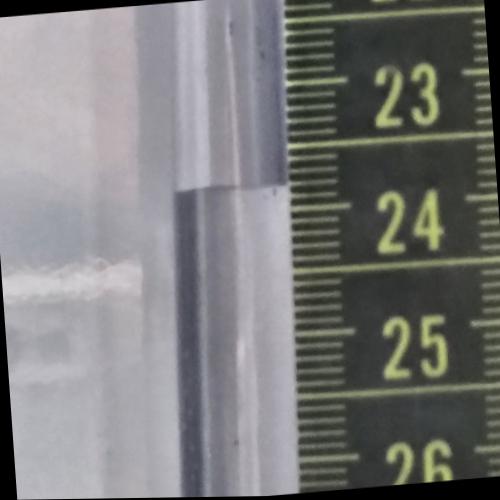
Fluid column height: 23.8 cm